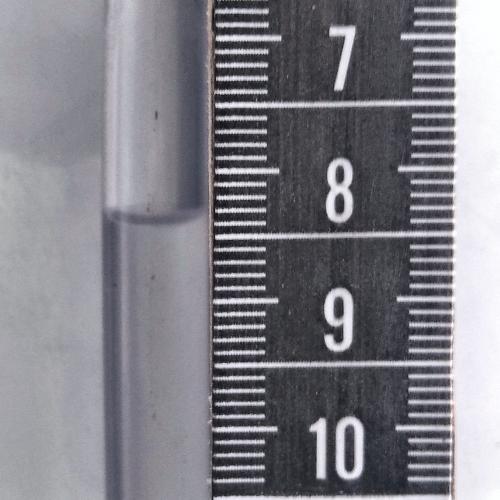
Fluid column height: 8.3 cm